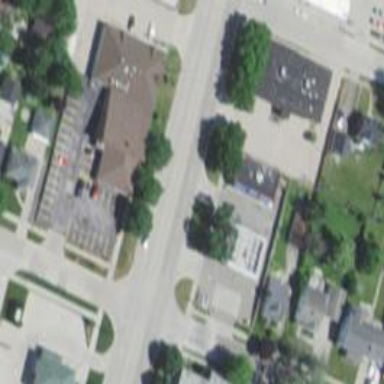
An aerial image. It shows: Convenience shop.